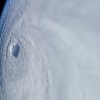
Label: cloud